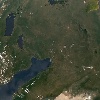
Label: land